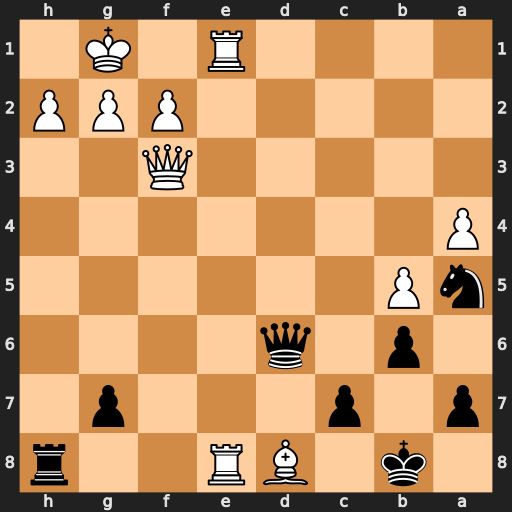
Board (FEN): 1k1BR2r/p1p3p1/1p1q4/nP6/P7/5Q2/5PPP/4R1K1
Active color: b
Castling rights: -
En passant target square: -
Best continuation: Qxh2+ Kf1 Qh1+ Ke2 Rxe8+